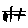
Label: line